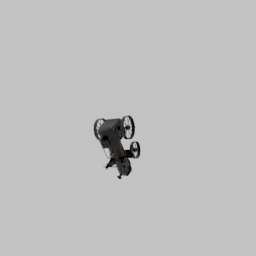
Label: mechanical